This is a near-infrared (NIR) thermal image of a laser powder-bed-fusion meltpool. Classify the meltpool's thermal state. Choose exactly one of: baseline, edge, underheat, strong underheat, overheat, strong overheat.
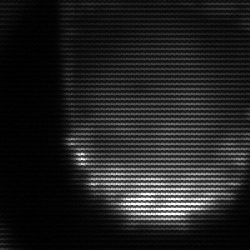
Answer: edge